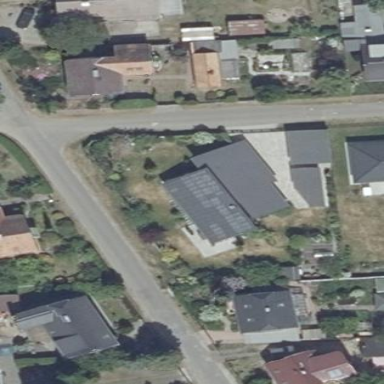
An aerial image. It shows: Detached building with gabled roof.